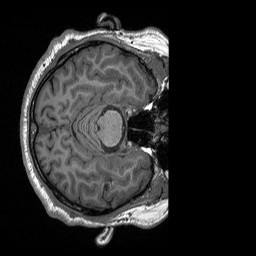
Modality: T1w
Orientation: axial
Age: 60
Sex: male
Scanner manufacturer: siemens
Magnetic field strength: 3 T
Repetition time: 2.4 s
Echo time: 0.00226 s